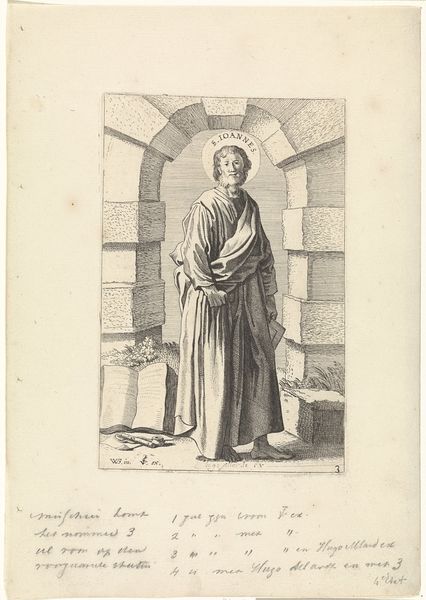
Titel: H. Johannes de Evangelist
Künstler: Jan van de (II) Velde
Standort: Amsterdam
Institution: Rijksmuseum
Schlagwörter: blätter, mann, hell, gras, bart, architektur, johannes, sockel, portrait, boden, kutte, mantel, blatt, ruhig, schrift, papier, bogen, graphik, robe, tor, nische, arkade, buch, torbogen, barfuß, schwarz weiß, radierung, text, ganzfigur, portal, heiligenschein, nimbus, christlich, mönch, heiliger, heilig, kupferstich, bogenstellung, bauwerk, st. johannes